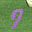
Label: 7